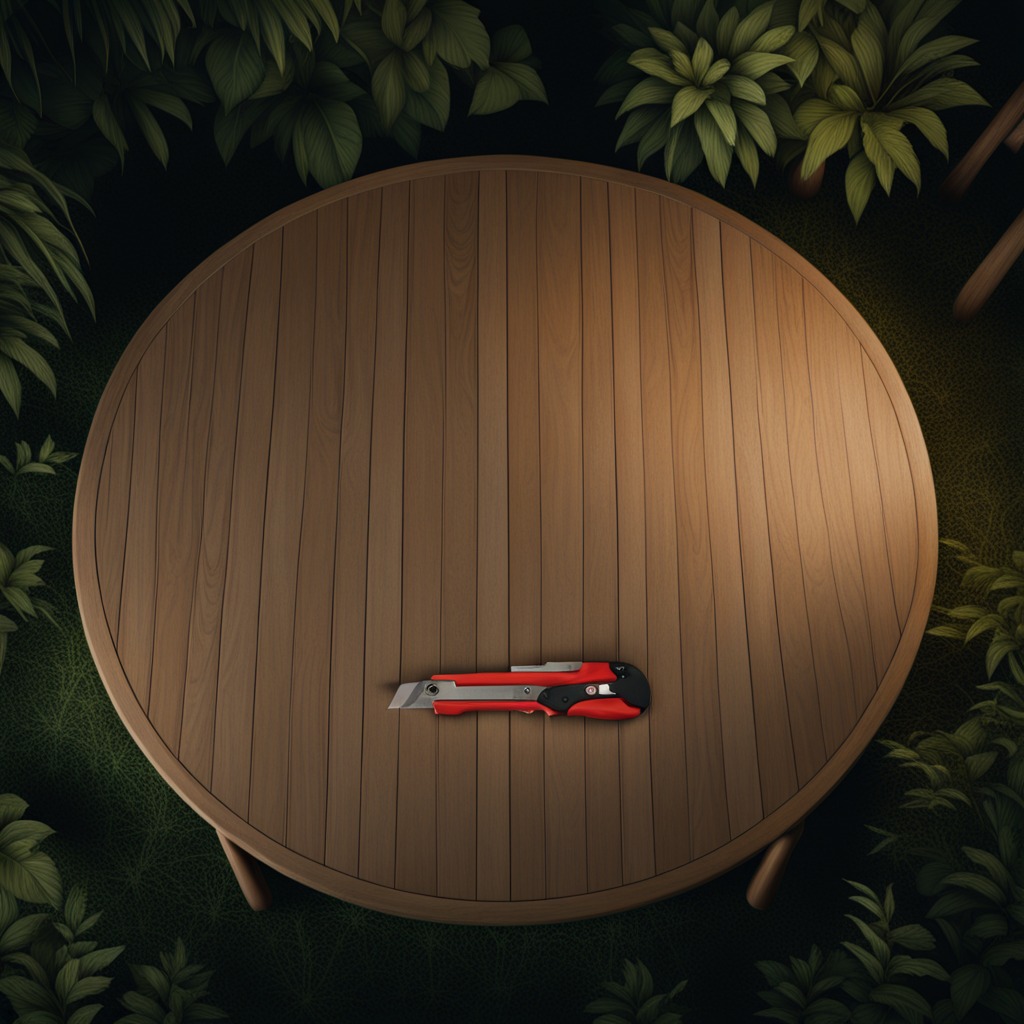
A utility knife is lying on a clean wooden table inside a jungle field workshop tent at night dim ambient light soft shadows worn but